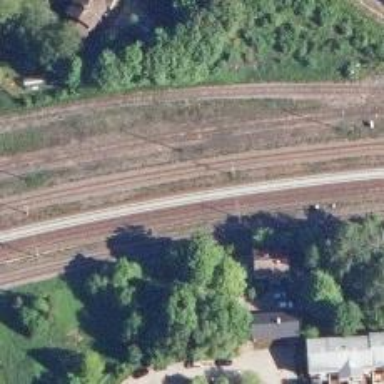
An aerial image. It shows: Railway track with continuous electrified contact lines.